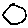
Label: circle